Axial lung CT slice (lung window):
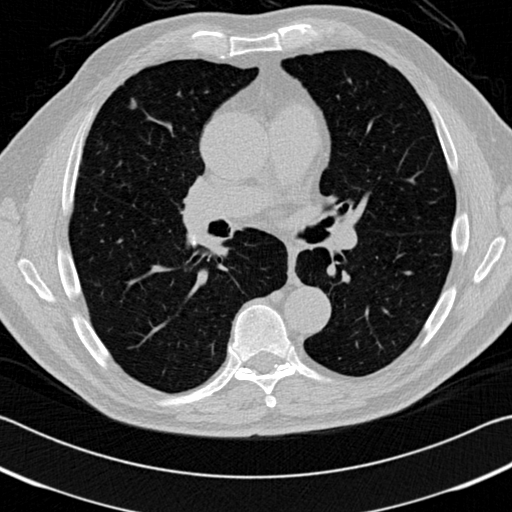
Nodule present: yes
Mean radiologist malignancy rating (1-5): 3